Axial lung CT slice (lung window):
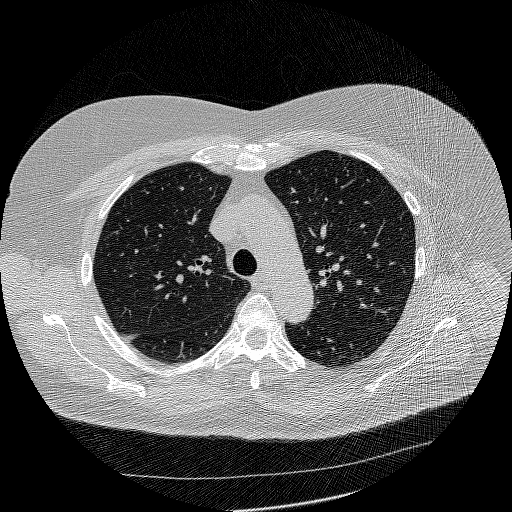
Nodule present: no